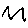
Label: zigzag